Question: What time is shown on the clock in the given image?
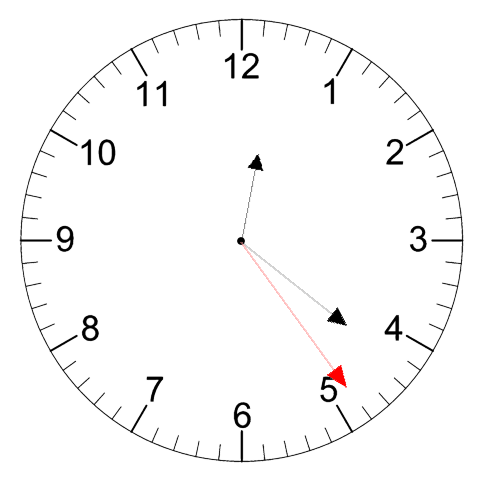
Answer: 12:21:24